Field crop: maize
Growth stage: 2
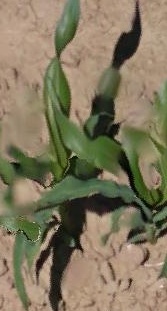
Species: maize